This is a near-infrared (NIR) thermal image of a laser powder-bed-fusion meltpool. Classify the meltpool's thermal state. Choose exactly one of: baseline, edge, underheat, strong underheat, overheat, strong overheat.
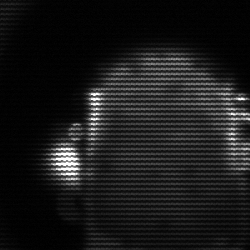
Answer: baseline